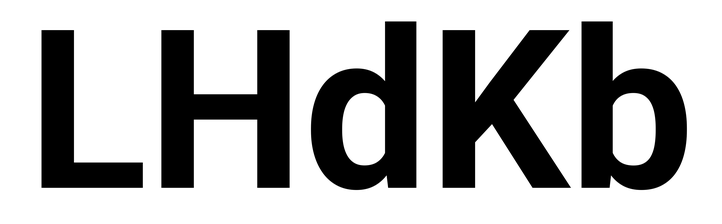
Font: Roboto_Bold